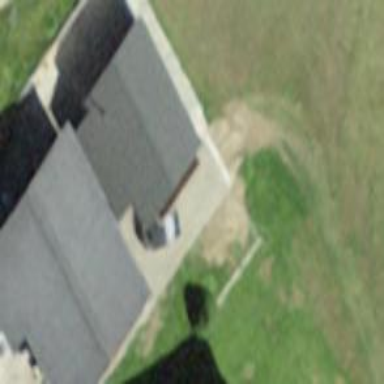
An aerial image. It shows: Detached building.